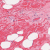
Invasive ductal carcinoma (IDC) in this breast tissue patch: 0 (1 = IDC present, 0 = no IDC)